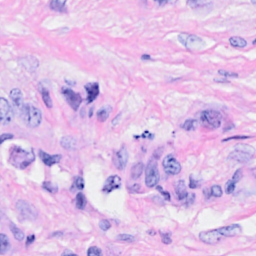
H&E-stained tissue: Breast